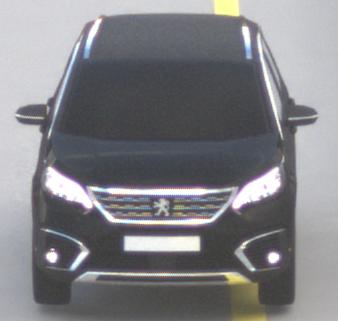
Make: Peugeot
Model: 5008 1.2 PureTech 130 Active
Detailed model: 5008 (II) (03/17 - 09/20)
Model produced from: 2017/03
Model produced until: 2018/07
Doors: 5
Color: black
Road condition: dry road
Daytime: morning or afternoon
Contrast: low contrast